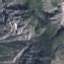
Label: HerbaceousVegetation